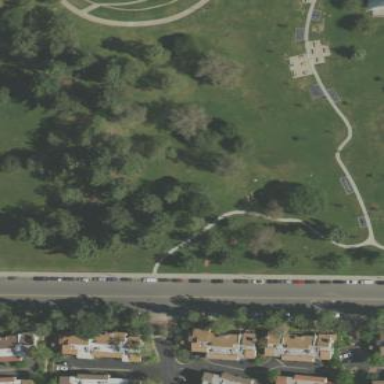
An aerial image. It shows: Picnic site with grass surface.